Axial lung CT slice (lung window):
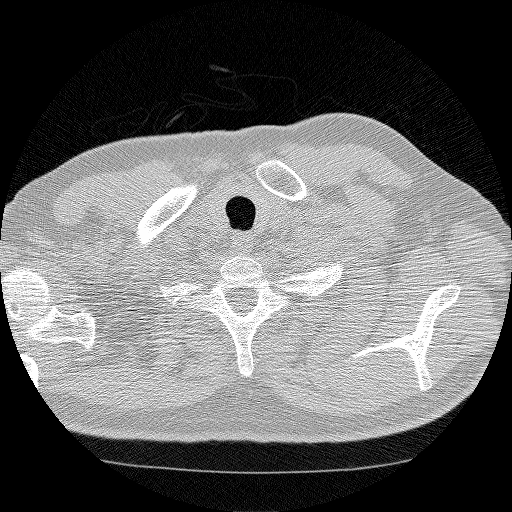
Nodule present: no